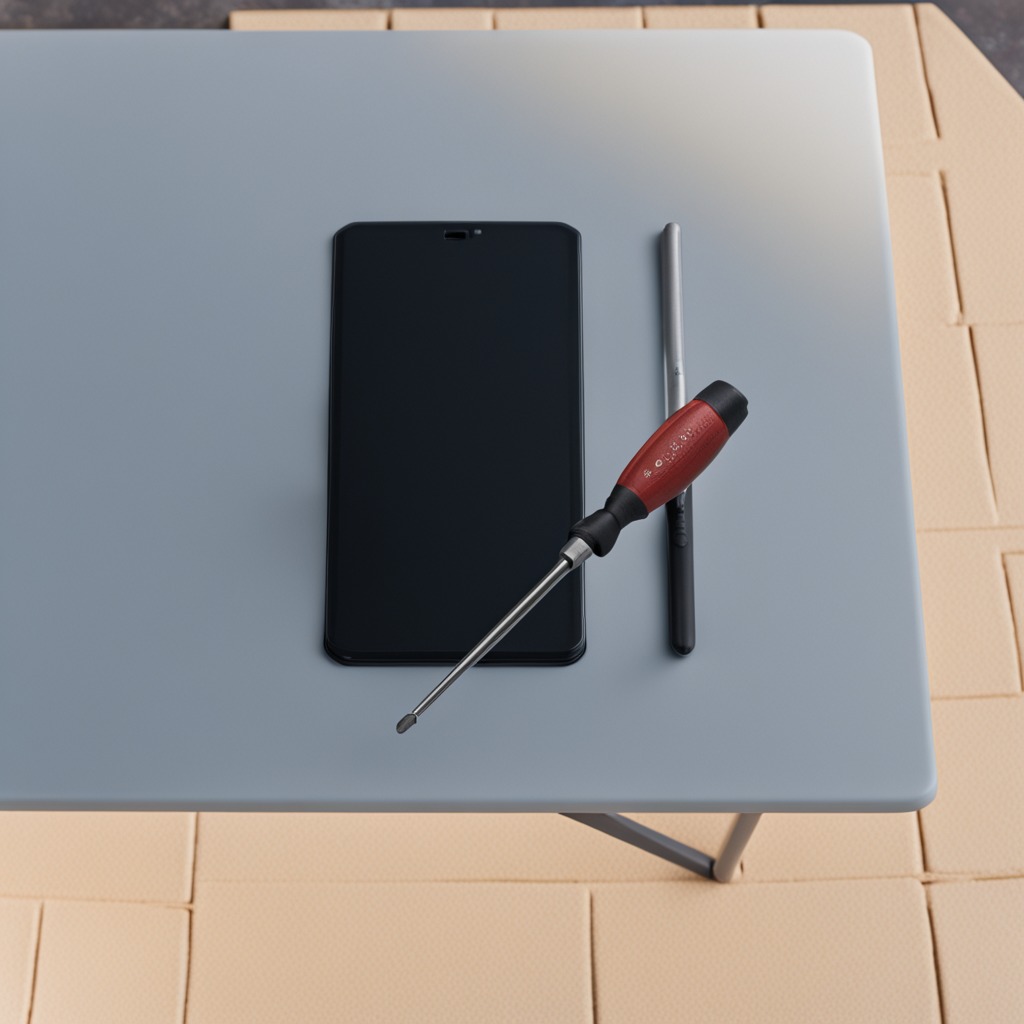
A screwdriver is lying on the table.